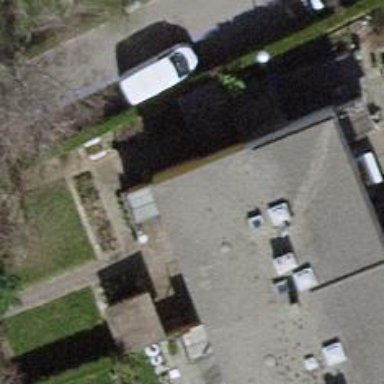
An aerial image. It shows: House with flat roof.